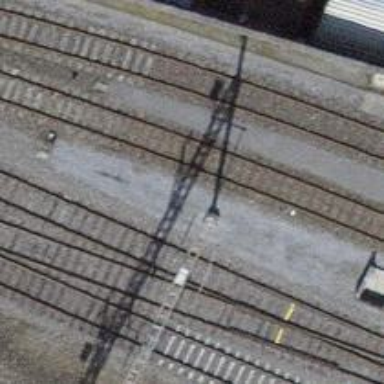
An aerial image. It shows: Railway siding for service.